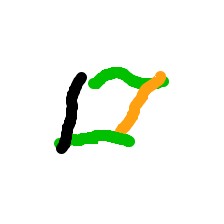
Shape: parallelogram